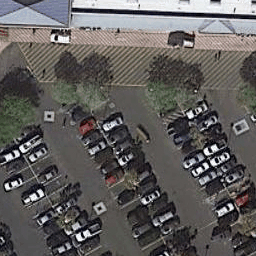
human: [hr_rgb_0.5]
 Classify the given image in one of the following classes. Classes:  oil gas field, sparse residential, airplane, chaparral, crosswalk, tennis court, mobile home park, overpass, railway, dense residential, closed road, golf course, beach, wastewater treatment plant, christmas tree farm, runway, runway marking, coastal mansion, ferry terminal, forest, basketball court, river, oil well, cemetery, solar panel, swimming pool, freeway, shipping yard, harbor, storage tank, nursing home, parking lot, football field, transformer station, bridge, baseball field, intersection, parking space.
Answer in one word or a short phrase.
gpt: parking lot